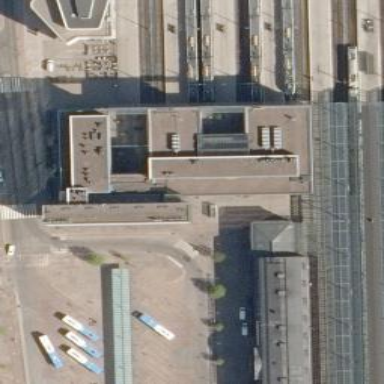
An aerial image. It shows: Part of building.